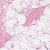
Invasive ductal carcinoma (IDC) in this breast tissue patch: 0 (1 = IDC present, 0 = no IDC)